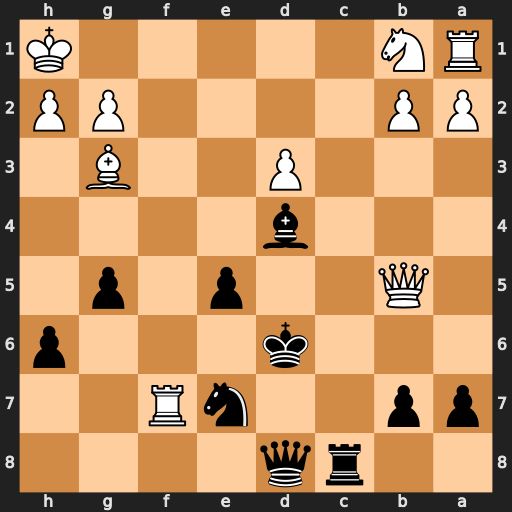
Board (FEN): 2rq4/pp2nR2/3k3p/1Q2p1p1/3b4/3P2B1/PP4PP/RN5K
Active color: b
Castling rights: -
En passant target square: -
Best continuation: Rc1+ Be1 Rxe1+ Rf1 Rxf1#